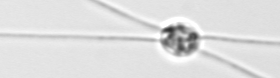
Label: Chaetoceros_danicus